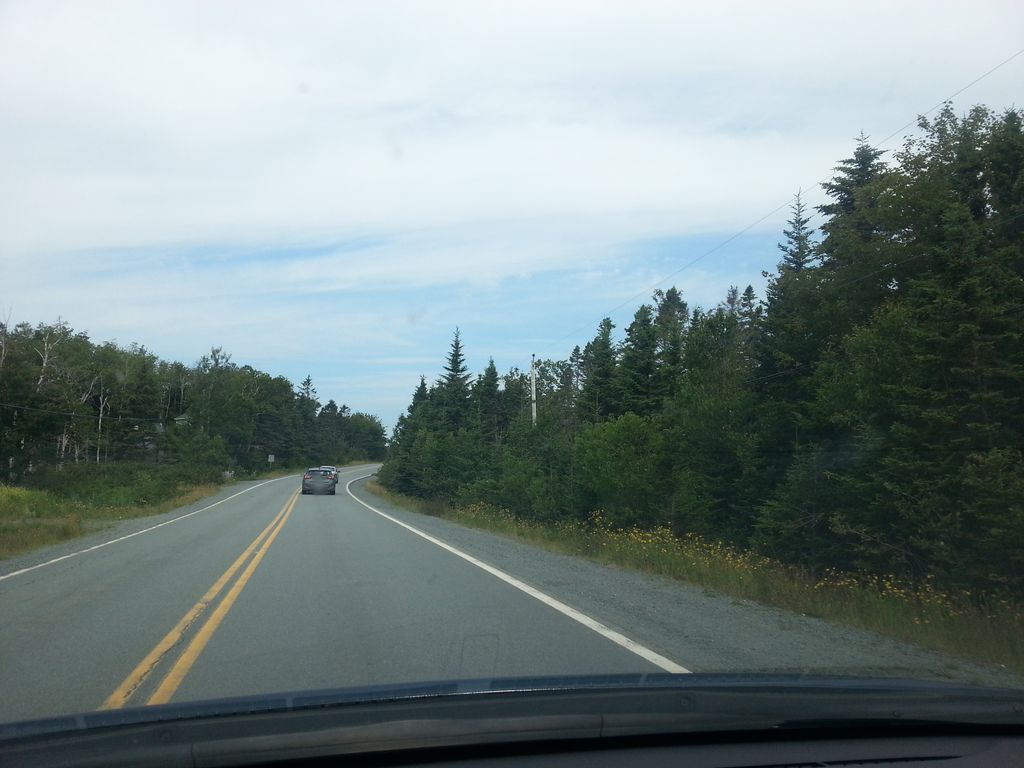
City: halifax